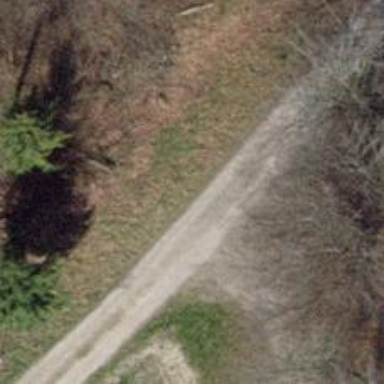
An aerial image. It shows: Grass track road with grade3 tracktype.